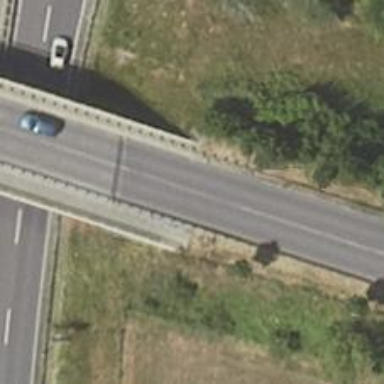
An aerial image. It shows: Tertiary road on bridge with asphalt surface.